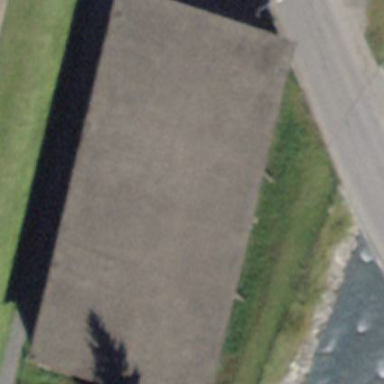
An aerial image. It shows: Service building.